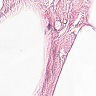
Metastatic tissue present: no